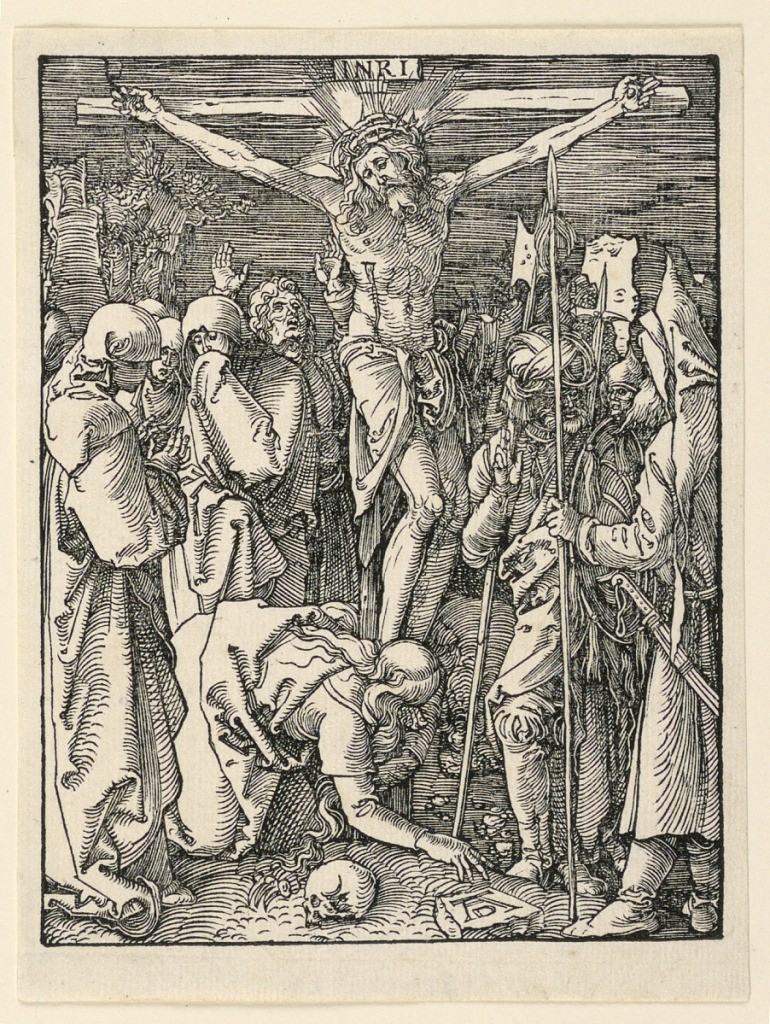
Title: Christ on the Cross (The Crucifixion), from The Little Passion Series
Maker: Albrecht Dürer, German, 1471–1528
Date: ca. 1509–1511
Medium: Woodcut on paper
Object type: Print
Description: Christ is on the cross in the center of the composition, facing the spectator. The holy women and Saint John standing at left, Mary Magdalen kneels at the feet of Christ, her left hand covering her face. Soldiers at right. Monogram of Dürer on stone, near lower right.